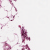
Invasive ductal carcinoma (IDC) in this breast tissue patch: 0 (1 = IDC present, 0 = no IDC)